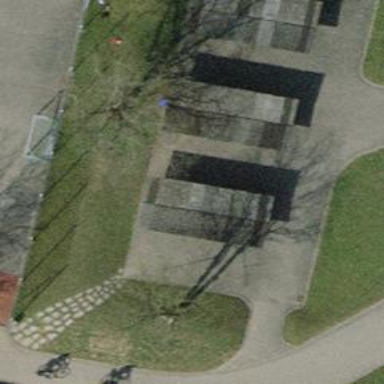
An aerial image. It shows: Bicycle parking facility.